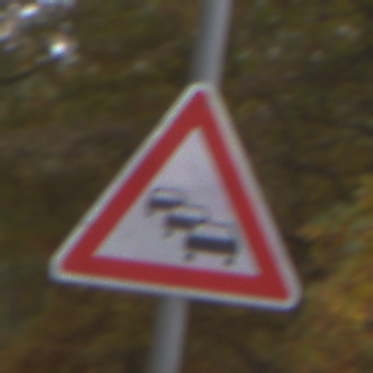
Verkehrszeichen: Stau
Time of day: Midday
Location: Outdoor (Nature)
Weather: Overcast
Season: Autumn
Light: Natural